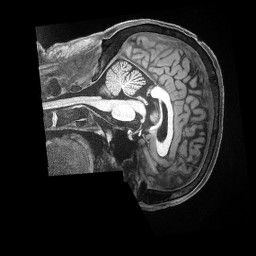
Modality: T1w
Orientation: sagittal
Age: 51
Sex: male
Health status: ill
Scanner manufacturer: siemens
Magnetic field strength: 3 T
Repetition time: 2.5 s
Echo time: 0.00181 s